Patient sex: M
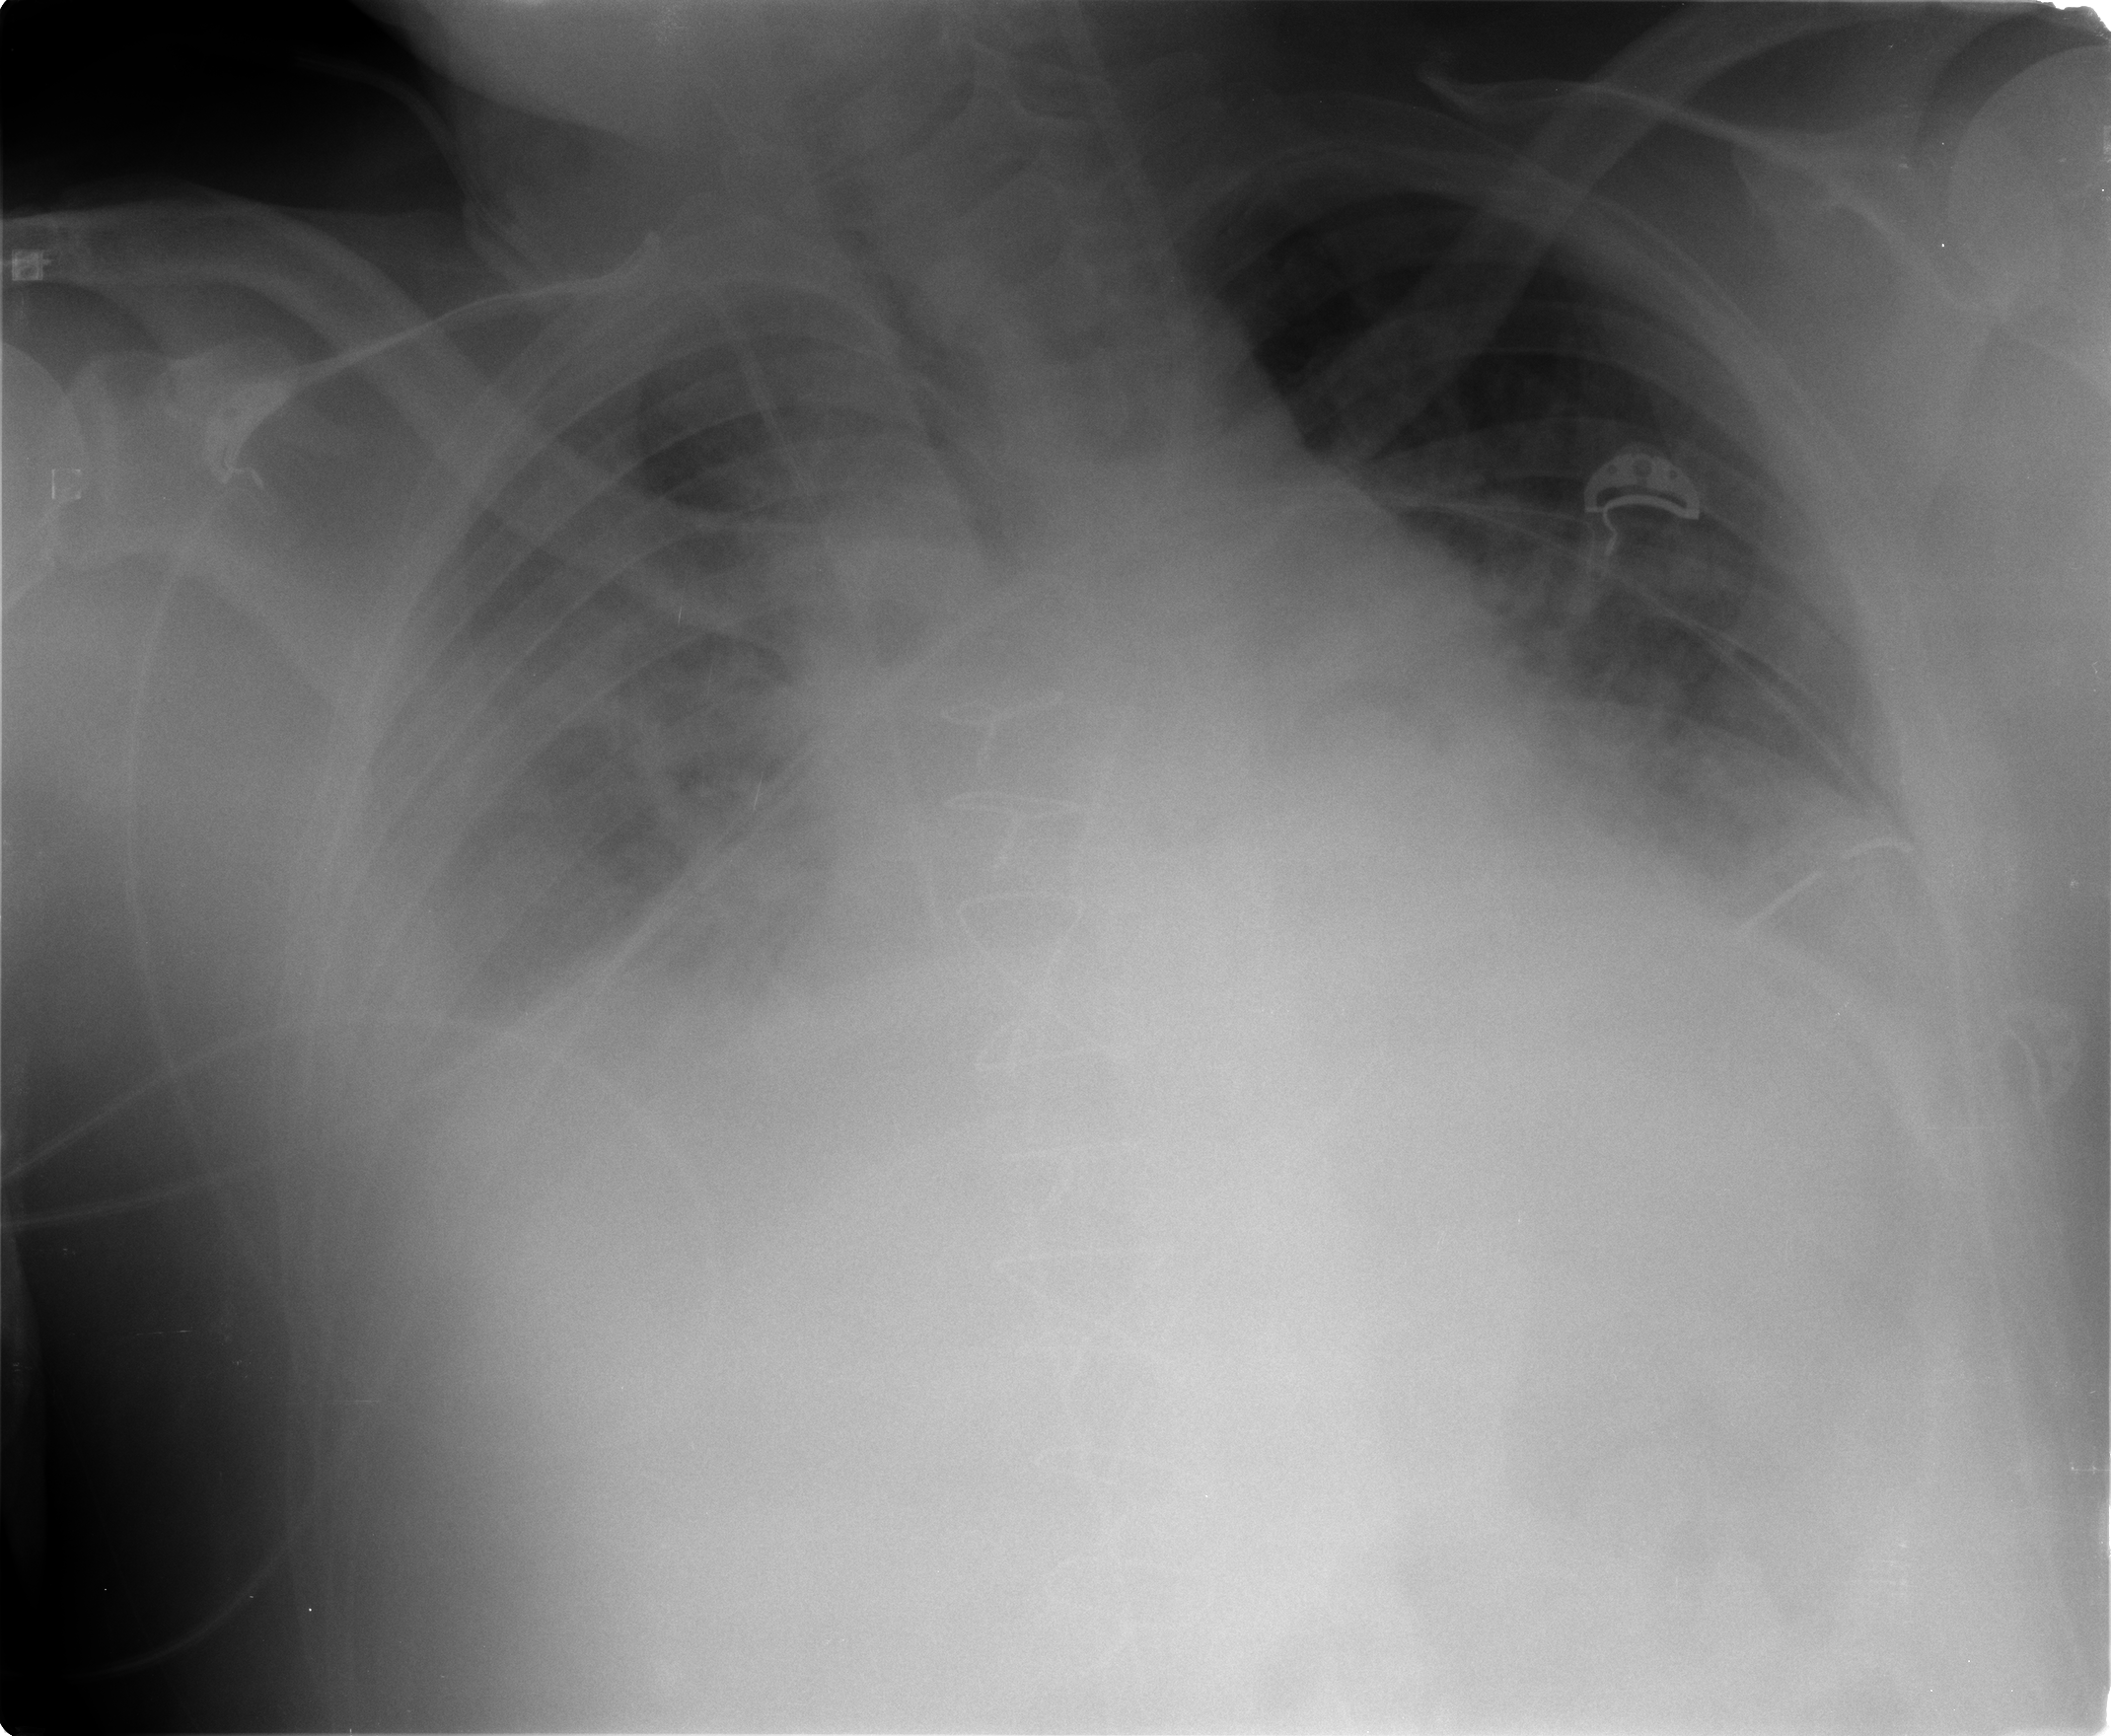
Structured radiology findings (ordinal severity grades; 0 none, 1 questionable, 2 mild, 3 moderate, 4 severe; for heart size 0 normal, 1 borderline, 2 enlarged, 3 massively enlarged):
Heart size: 1
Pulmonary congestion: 2
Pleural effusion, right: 3
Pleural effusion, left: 2
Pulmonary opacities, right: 0
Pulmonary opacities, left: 0
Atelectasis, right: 2
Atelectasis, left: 2